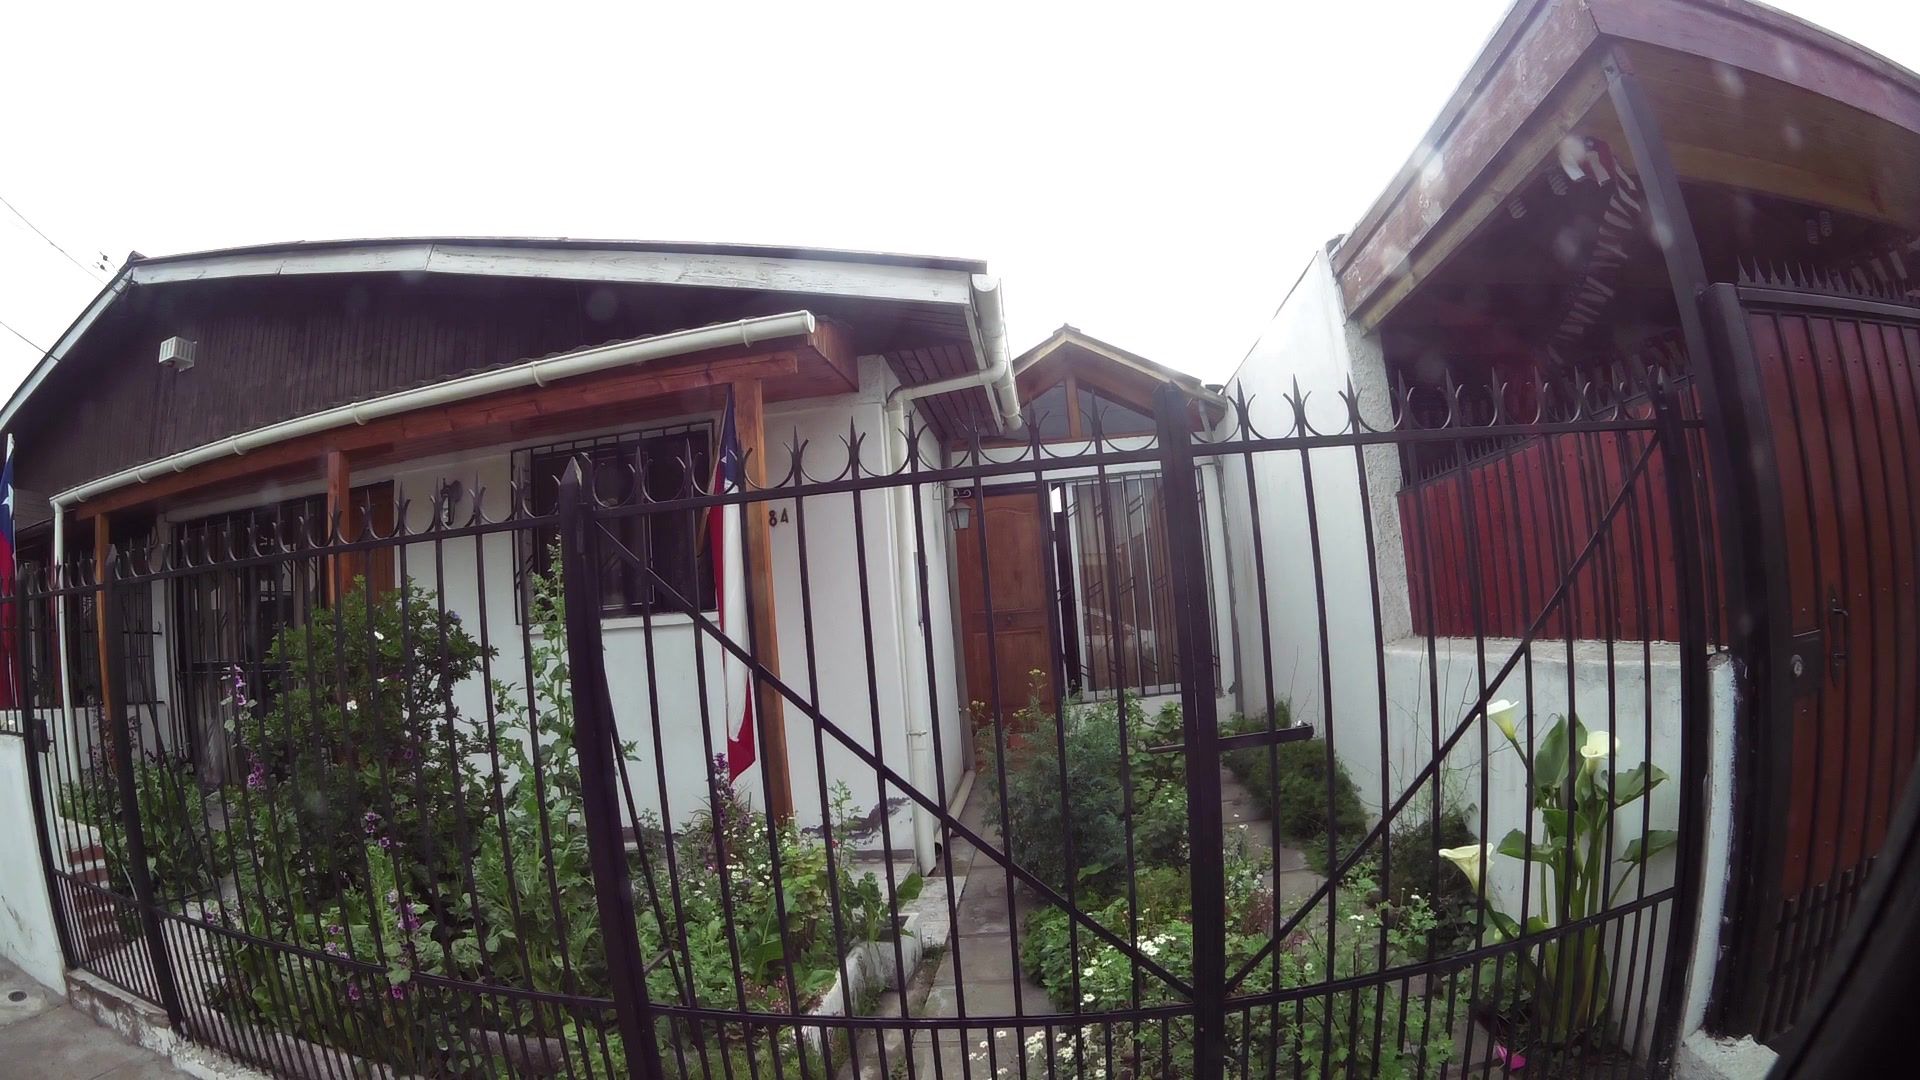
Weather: clear
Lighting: day
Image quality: slightly poor
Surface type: walking surface
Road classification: living_street
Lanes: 1
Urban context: urban centre
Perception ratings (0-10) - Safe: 6.91, Lively: 4.6, Beautiful: 3.33, Boring: 7.96, Depressing: 7.11, Wealthy: 6.27